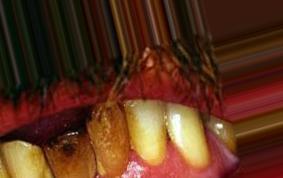
Condition: Tooth Discoloration